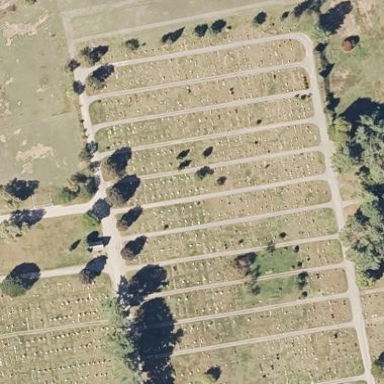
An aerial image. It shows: Cemetery.